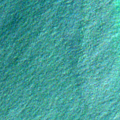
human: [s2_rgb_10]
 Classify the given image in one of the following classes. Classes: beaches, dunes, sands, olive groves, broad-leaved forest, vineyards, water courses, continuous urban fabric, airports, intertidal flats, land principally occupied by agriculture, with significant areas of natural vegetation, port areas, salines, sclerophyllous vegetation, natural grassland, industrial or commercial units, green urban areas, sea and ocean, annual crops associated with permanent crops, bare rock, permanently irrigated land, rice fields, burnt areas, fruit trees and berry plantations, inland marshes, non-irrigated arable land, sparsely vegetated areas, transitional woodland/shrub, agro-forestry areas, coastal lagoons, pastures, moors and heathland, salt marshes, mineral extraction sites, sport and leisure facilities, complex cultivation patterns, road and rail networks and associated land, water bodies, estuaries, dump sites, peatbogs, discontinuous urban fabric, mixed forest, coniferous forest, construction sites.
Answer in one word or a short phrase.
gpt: sea and ocean